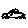
Label: car